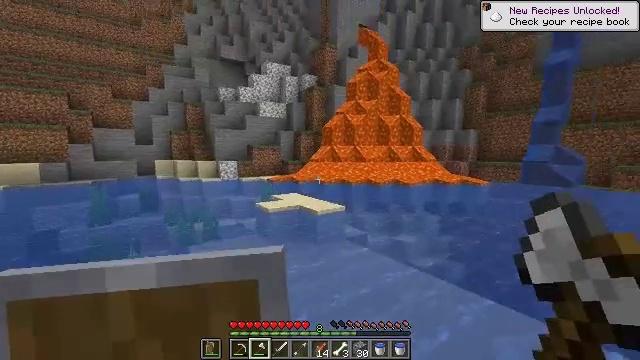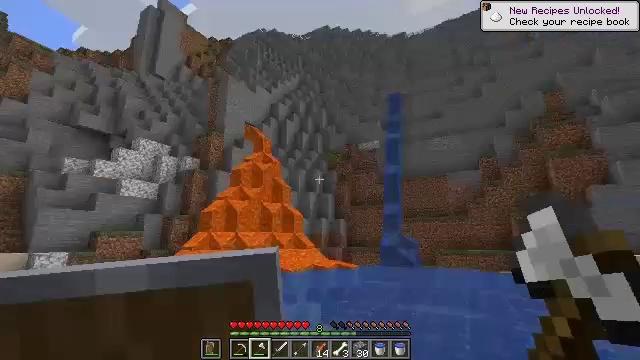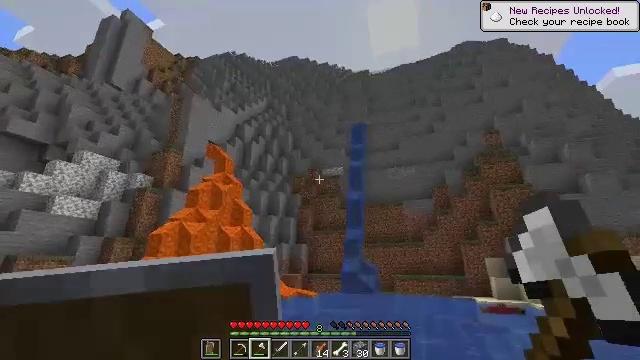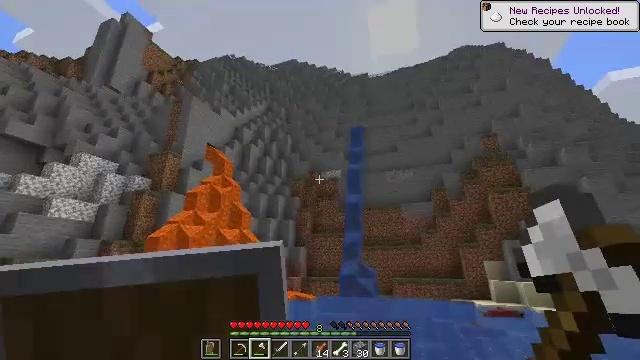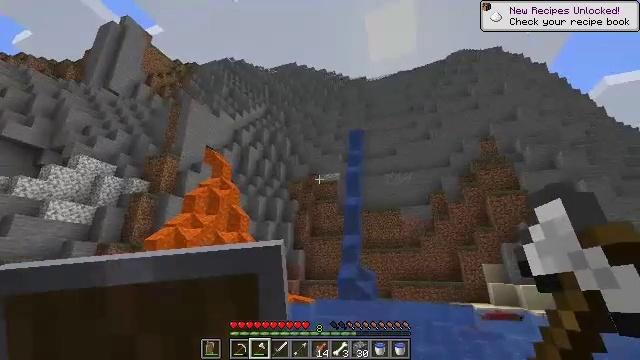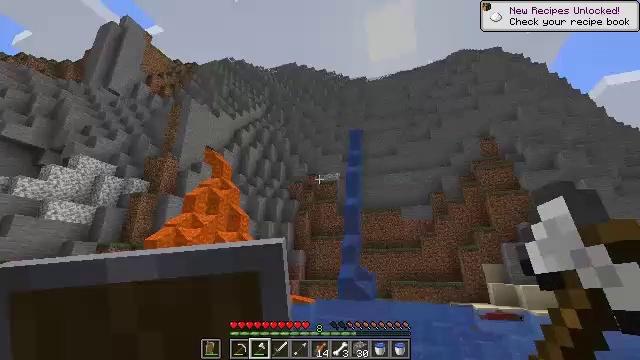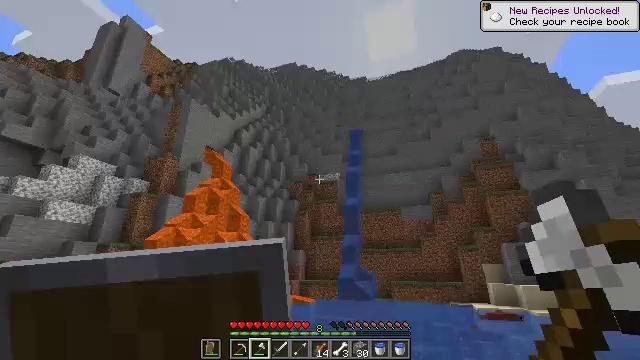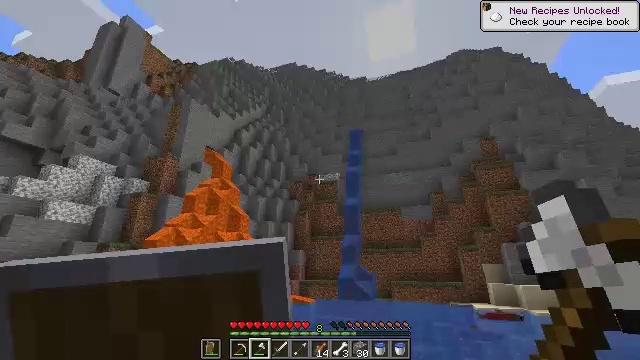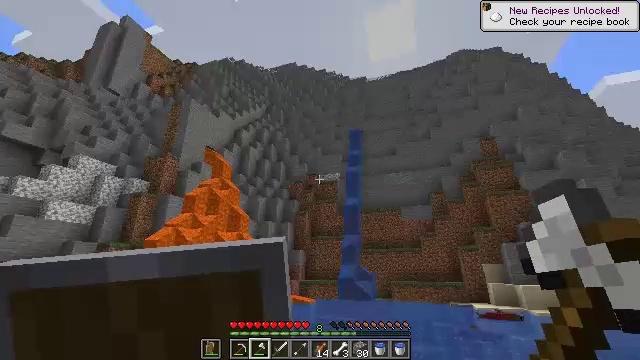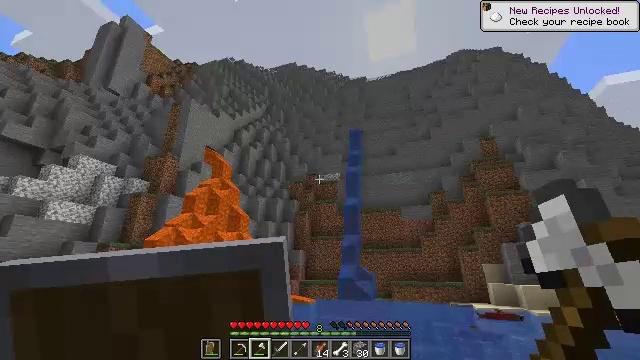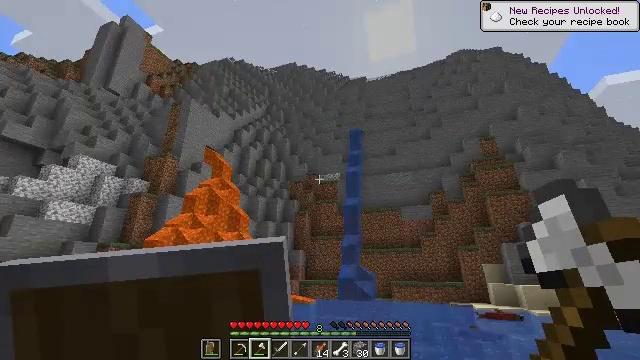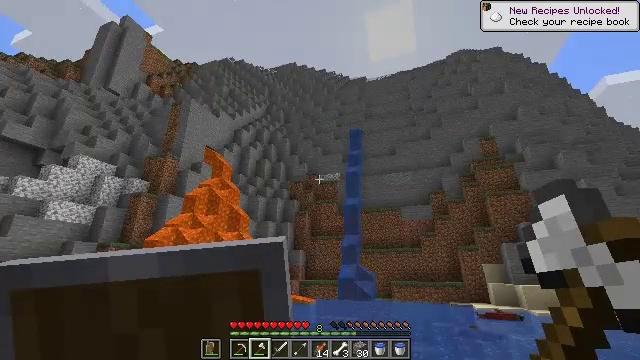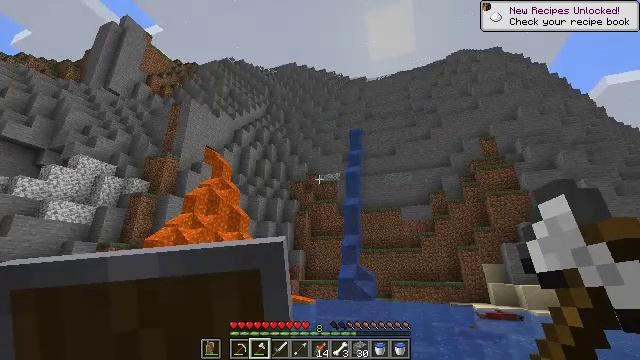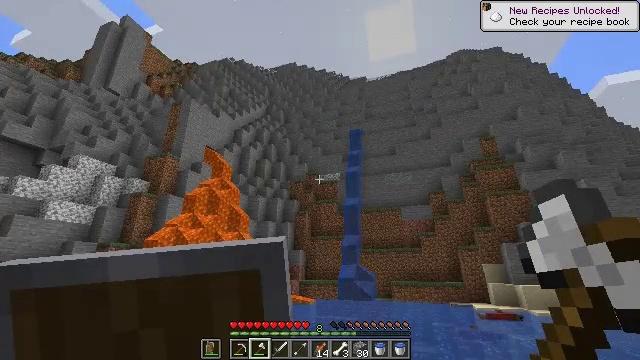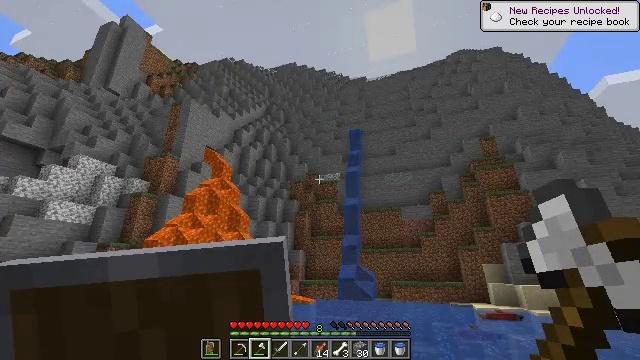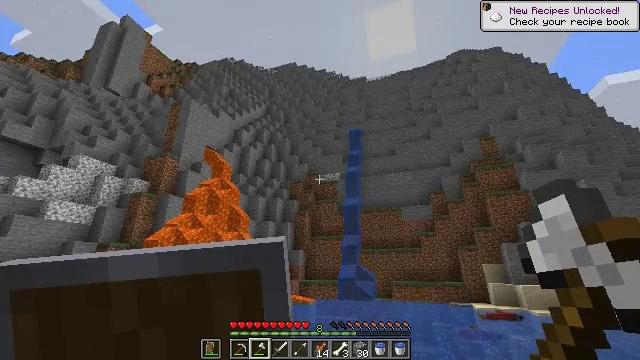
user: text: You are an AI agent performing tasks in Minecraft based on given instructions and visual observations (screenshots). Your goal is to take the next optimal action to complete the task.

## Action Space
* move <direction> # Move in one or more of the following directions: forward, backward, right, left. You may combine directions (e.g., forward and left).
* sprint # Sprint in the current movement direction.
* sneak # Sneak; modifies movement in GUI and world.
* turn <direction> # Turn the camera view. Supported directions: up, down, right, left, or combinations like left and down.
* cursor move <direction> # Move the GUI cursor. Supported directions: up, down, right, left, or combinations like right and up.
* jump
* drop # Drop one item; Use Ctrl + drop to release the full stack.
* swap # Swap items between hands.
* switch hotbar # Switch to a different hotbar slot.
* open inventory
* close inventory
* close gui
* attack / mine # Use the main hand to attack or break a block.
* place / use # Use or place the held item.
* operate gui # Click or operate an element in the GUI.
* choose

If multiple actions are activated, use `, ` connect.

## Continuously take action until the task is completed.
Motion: motion action
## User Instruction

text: Hunt a salmon.
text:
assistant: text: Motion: turn right and up
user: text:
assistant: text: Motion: turn right and up
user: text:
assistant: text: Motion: no_op
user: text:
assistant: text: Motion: no_op
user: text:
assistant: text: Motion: no_op
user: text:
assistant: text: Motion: no_op
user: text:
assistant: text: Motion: no_op
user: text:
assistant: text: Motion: no_op
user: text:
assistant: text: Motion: no_op
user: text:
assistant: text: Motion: no_op
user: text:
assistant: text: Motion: no_op
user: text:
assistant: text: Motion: no_op
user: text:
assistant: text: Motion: no_op
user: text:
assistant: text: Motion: no_op
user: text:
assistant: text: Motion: no_op
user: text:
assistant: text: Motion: no_op
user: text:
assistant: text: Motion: no_op
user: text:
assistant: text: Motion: no_op
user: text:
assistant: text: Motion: no_op
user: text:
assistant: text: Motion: no_op
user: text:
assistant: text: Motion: turn right and up
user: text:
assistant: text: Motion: turn right and up
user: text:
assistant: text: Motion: turn right and up
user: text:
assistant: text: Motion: no_op
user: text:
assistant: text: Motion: no_op
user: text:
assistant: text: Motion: no_op
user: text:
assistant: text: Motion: no_op
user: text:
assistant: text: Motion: no_op
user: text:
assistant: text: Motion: no_op
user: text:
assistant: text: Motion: no_op